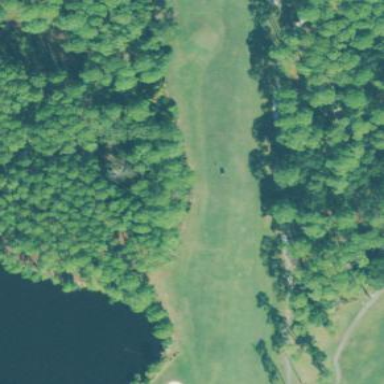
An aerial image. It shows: Scenic golf fairway.